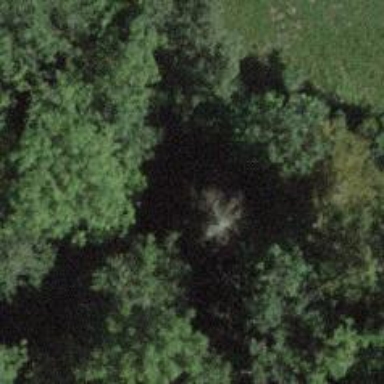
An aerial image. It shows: Culvert tunnel.